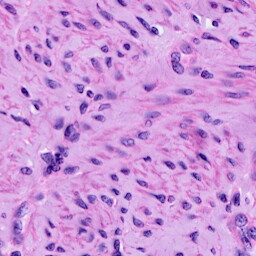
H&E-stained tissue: Cervix